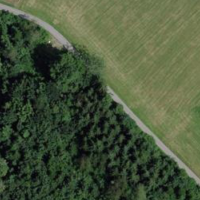
EUNIS habitat code: 52
Species observed at this site:
Dactylis glomerata
Tussilago farfara